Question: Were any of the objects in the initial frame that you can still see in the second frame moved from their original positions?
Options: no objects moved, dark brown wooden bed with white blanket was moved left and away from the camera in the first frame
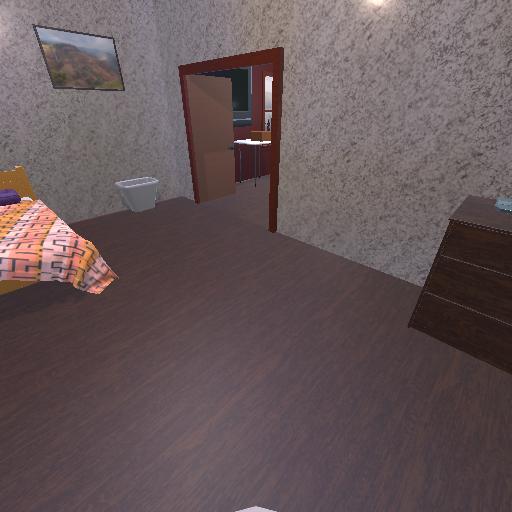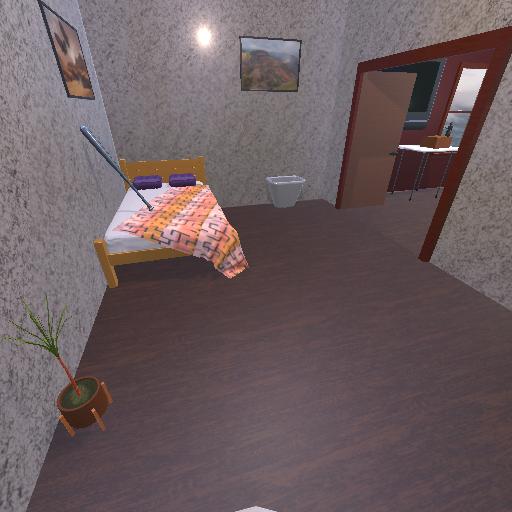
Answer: no objects moved